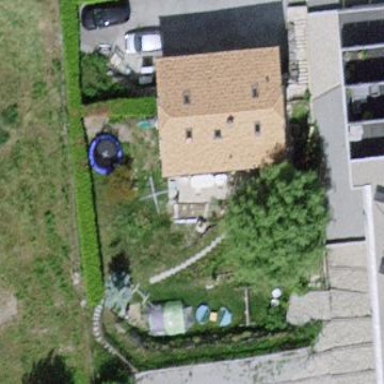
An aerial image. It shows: Detached building.